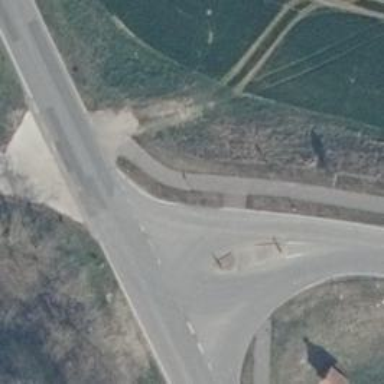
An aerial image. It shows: Asphalt cycleway.